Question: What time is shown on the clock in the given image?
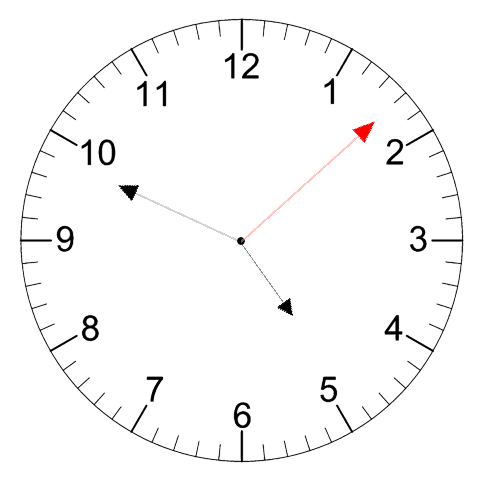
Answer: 04:49:08